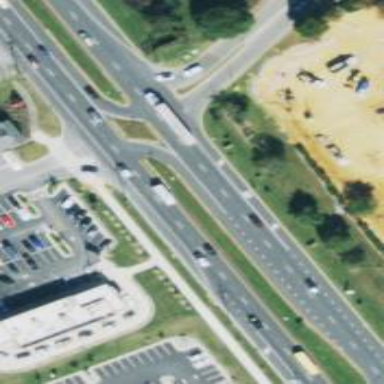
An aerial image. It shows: Trunk link highway.